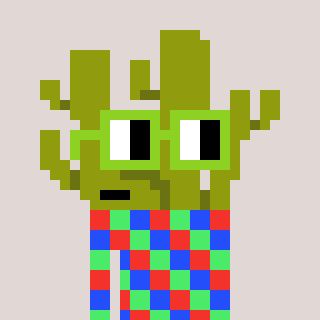
a pixel art character with square light green glasses, a cactus-shaped head and a cold-colored body on a warm background